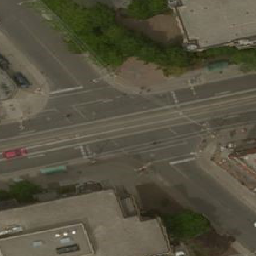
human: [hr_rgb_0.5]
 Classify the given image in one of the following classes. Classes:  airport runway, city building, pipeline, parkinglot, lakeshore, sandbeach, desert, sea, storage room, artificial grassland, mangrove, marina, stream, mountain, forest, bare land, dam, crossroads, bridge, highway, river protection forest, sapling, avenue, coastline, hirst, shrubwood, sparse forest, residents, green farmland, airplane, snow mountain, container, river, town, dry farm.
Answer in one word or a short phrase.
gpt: crossroads